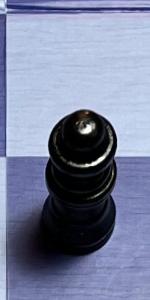
Label: Queen_Black